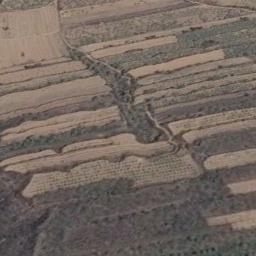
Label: terrace